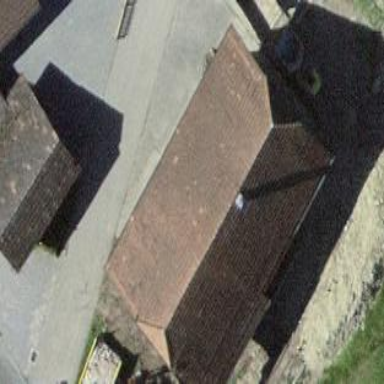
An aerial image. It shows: Farm building.